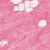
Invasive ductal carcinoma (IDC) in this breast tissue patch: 0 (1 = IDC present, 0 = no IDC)